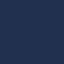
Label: SeaLake